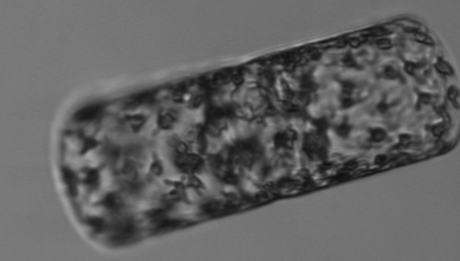
Label: Guinardia_flaccida